Question: So I have a script running that uploads an image to my database along other data. However, there is always one record that has no extension and has the same filename everytime. It doesn't matter if I delete that record, that string of text "d41d8cd98f00b204e9800998ecf8427e" will populate into another one. It will then transfer to another record if I add a new record.
Here is how I am inserting into the database and into the file system:
'''
$art = mysql_real_escape_string(stripslashes($_FILES["art"]["name"]));
$art_ext = pathinfo($art, PATHINFO_EXTENSION);
if(strtoupper($art_ext)=="JPEG"){
$art_ext = "jpg";
}
$art = md5($art).".".$art_ext;
if($art!=""){
move_uploaded_file($_FILES['art']['tmp_name'], "images/".$art );
}
$sql = "INSERT INTO event (imglink, title, date, tag1, tag2, Price, city, subtitle, venue, password, description, fb) VALUES ('$art','$title','$date','$tag1','$tag2','$price','$city','$subtitle','$venue','$password', '$description', '$fb')";
$result = mysql_query($sql) or die(mysql_error());
'''
The image of the records in question are below:

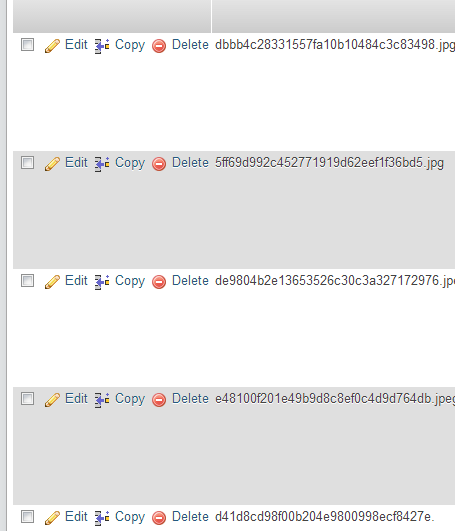
Answer: 'd41d8cd98f00b204e9800998ecf8427e' is the md5 for an empty string, so it would seem that your code is reached even when no file is uploaded and therefore with an unset filename/extension
It's hard to tell from the limited code you're posting, but one example how you'd end up with the code called with an empty file name is if the same page is used to display the upload form and accepting the data, and the 'GET' falls through to this code by mistake.